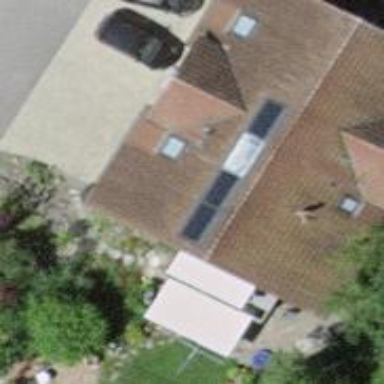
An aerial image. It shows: Solar power generator using photovoltaic panels.